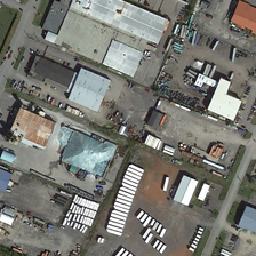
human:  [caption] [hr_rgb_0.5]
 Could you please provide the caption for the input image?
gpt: Many factories are built in the industrial area.

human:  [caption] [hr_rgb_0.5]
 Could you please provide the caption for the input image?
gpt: Trees are planted outside the factory.

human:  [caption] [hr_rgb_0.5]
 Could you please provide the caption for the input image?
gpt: Many factories have been built in the industrial area.

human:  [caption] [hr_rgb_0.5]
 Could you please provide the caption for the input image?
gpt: Some trees have been planted outside the factory.

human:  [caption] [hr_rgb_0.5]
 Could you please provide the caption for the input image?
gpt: A large number of factories have been built in the industrial area.